Question: So I have info that I need to display inside of a Toast.
Here is the code in which I create the toast currently:
'''
String toastFormat = "%-20s %-15s%n";
ArrayList<String> strings = new ArrayList<>();
strings.add(String.format(toastFormat, "Kultuur", "100 tera mass, g"));
strings.add(String.format(toastFormat, "Talinisu", "min. 36"));
strings.add(String.format(toastFormat, "Suvinisu", "min. 35"));
strings.add(String.format(toastFormat, "Soodaoder", "min. 38"));
StringBuilder builder = new StringBuilder();
for(String s : strings) {
builder.append(s);
}
Toast.makeText(getApplicationContext(), builder, Toast.LENGTH_LONG).show();
'''
And here is how it looks like:

As you can see, the last elements in the second column tend to get indented a bit farther than they should be.
What am I doing wrong here?
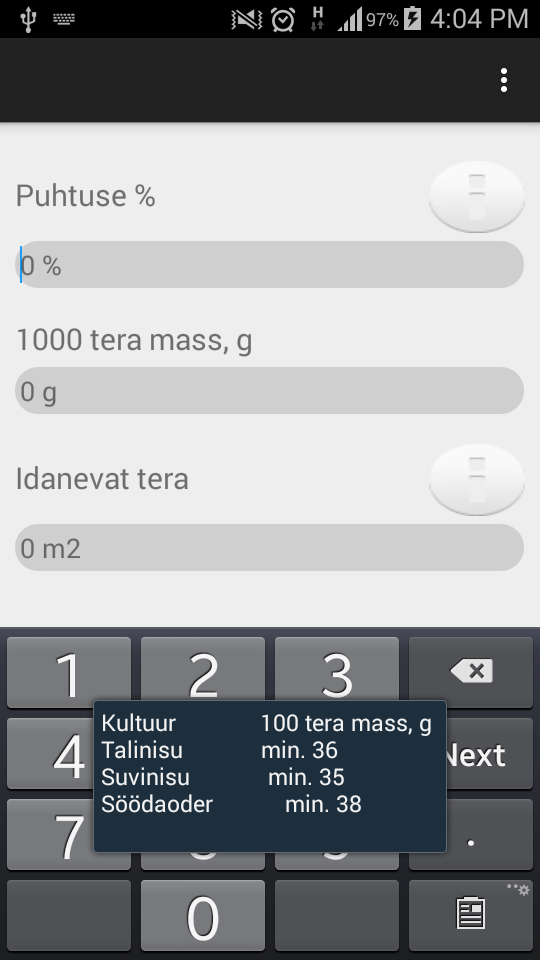
Answer: If you check the format of the second column, its distance from the frist column is always the same. It looks like unformatted text because the strings on the first column have different number of characters. As a workaround, provide the second column strings as much white spaces at the beginning as the character count between the largest string in your first column and the string of that line. Example:
'''
strings.add(String.format(toastFormat, "Kultuur", " 100 tera mass, g"));
strings.add(String.format(toastFormat, "Talinisu", " min. 36"));
strings.add(String.format(toastFormat, "Suvinisu", " min. 35"));
strings.add(String.format(toastFormat, "Soodaoder", "min. 38"));
'''
Try changing the spces until you get the desired aspect. It's ugly but works.